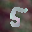
Label: 5